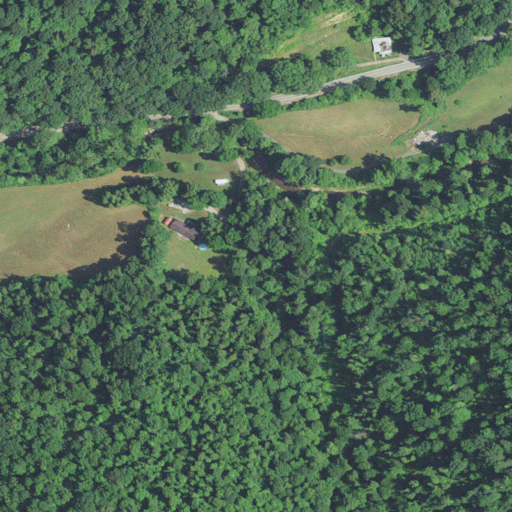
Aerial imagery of valley in West Virginia named Otter Hole containing deciduous forest, open development, pasture, mixed forest, and low intensity development